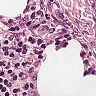
Metastatic tissue present: no